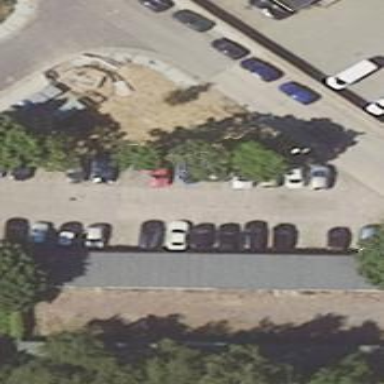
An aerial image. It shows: Parking area with surface.